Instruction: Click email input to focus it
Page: traveler
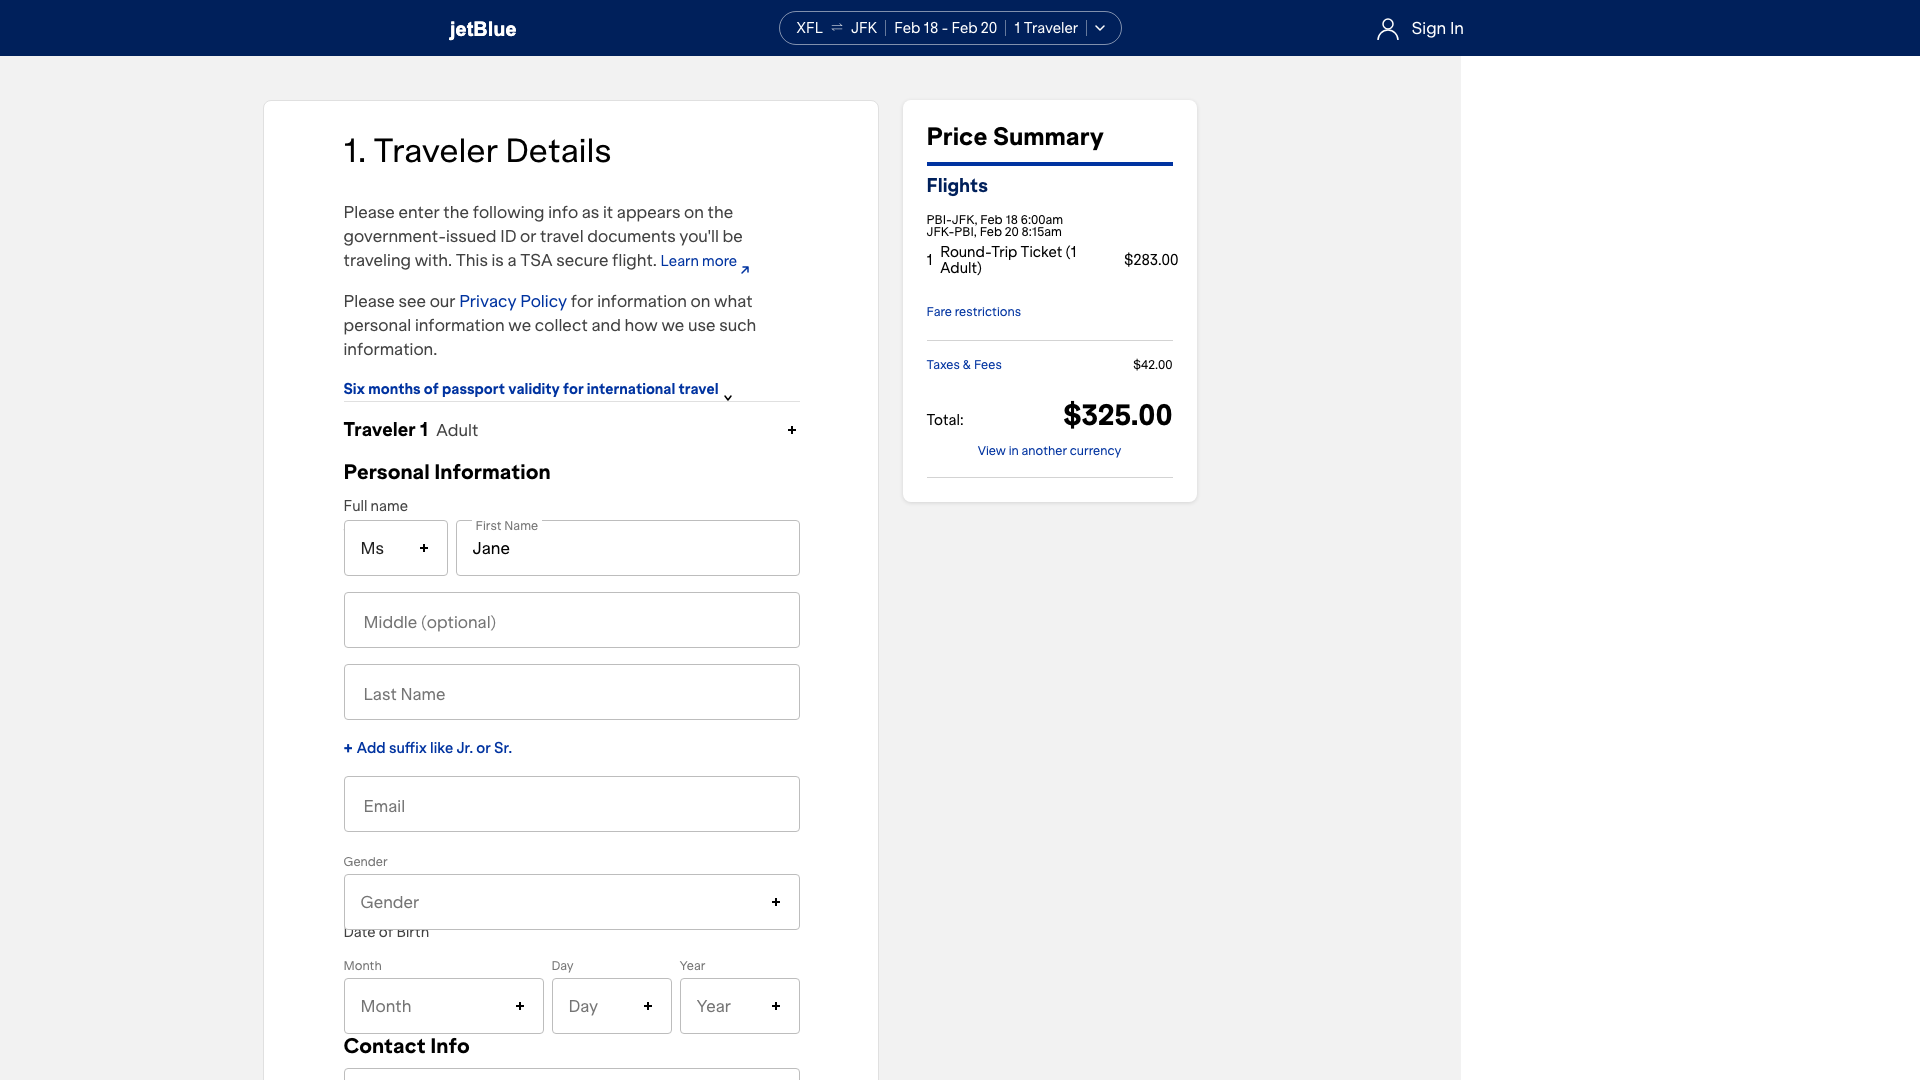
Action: click